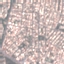
Land use / land cover: Residential